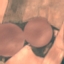
Label: AnnualCrop